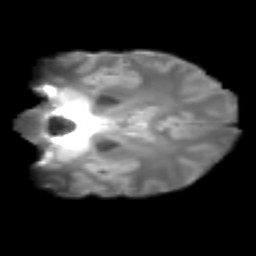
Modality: T2w
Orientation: coronal
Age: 22
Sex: female
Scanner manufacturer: siemens
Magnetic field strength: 3 T
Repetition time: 2.3 s
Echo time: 0.085 s